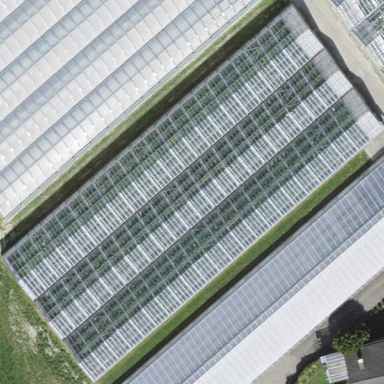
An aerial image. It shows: Greenhouse.